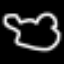
Label: frog